Interaction volume radius: 5 \u00c5
Interaction volume height: 15 \u00c5
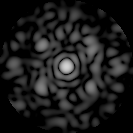
Disorder parameter: 0.7074